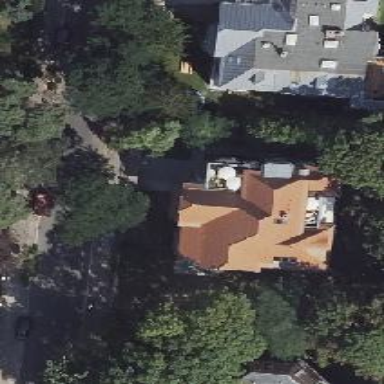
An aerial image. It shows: Residential building.